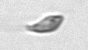
Label: Cryptophyta